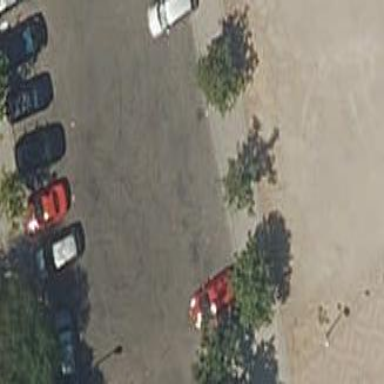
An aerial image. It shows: Parking area with surface.